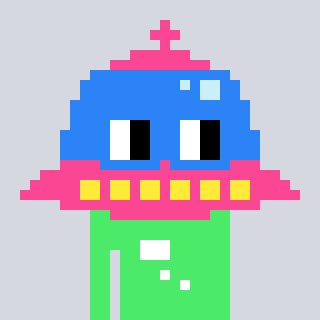
a pixel art character with square blue glasses, a ufo-shaped head and a teal-colored body on a cool background